Platform: macOS
Application: Chrome
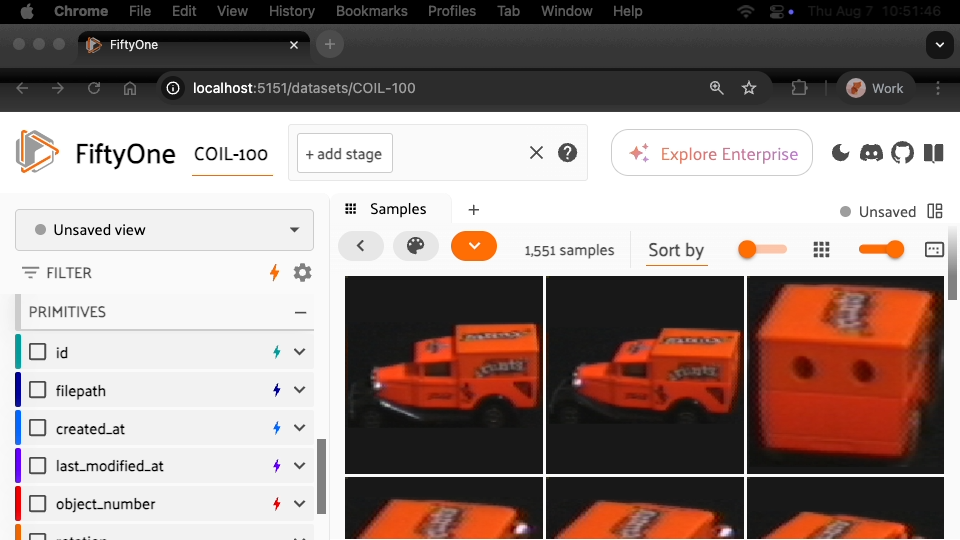
task_description: Scroll to the top of the sidebar
action_type: click
element_info: Slider
steps_since_start: 1